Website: crate-barrel
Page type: account-dashboard
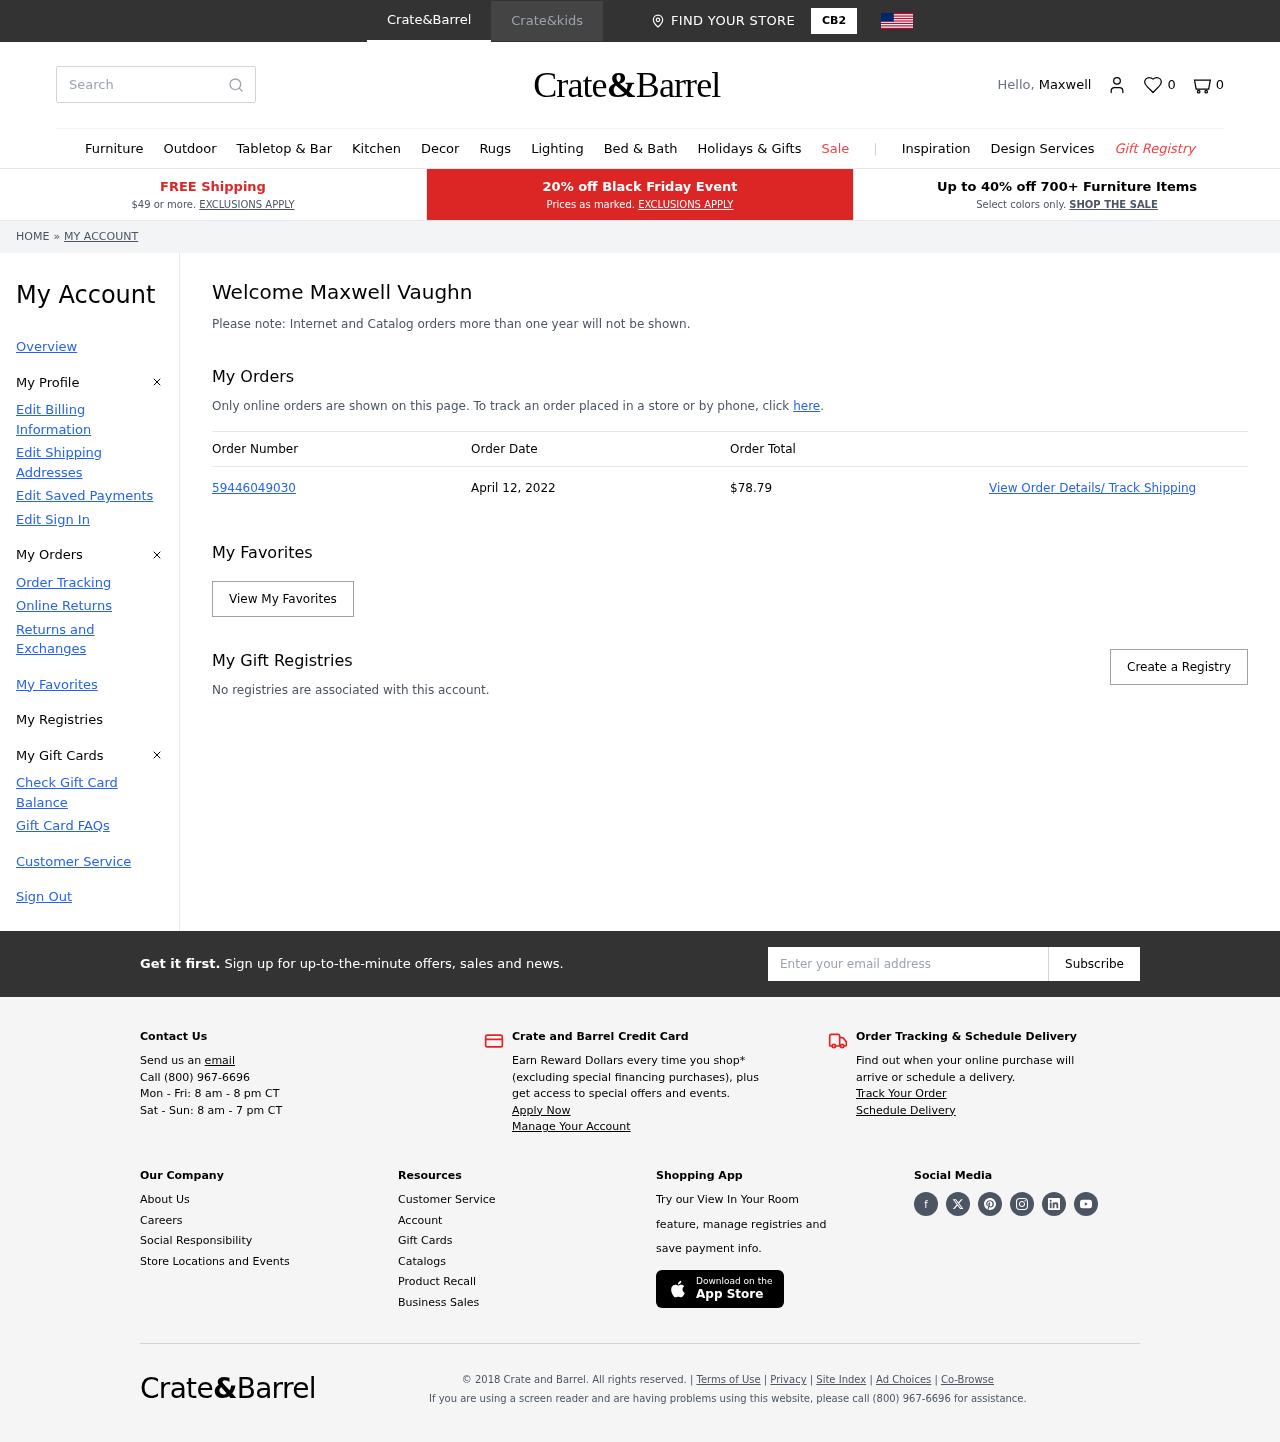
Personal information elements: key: PII_EMAIL
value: mvaughn@hotmail.com
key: PII_FIRSTNAME
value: Maxwell
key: PII_FULLNAME
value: Maxwell Vaughn
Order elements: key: ORDER_NUM_ITEMS
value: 0
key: ORDER_NUMBER
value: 59446049030
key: ORDER_DATE
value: April 12, 2022
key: ORDER_TOTAL
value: $78.79
Search elements: key: HEADER_SEARCH
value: Search
Other elements: key: FAVORITES_COUNT
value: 0